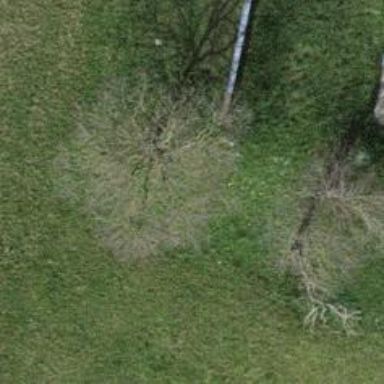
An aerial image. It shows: Deciduous tree with broadleaved leaves.